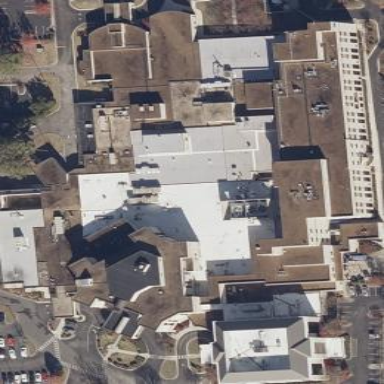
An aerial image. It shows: Hospital building.